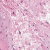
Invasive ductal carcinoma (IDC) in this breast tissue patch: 0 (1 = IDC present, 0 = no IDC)